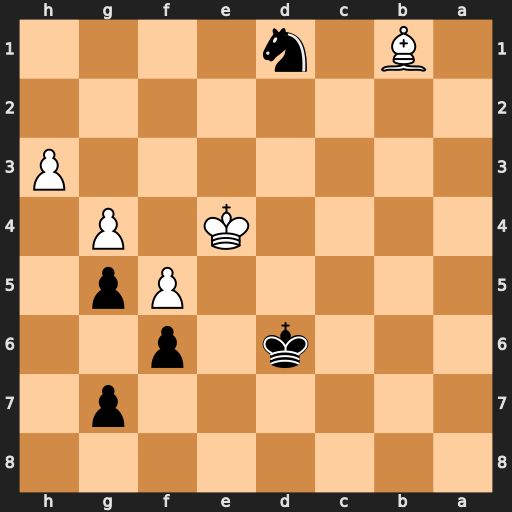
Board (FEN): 8/6p1/3k1p2/5Pp1/4K1P1/7P/8/1B1n4
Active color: b
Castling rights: -
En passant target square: -
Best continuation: Nc3+ Ke3 Nxb1